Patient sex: M
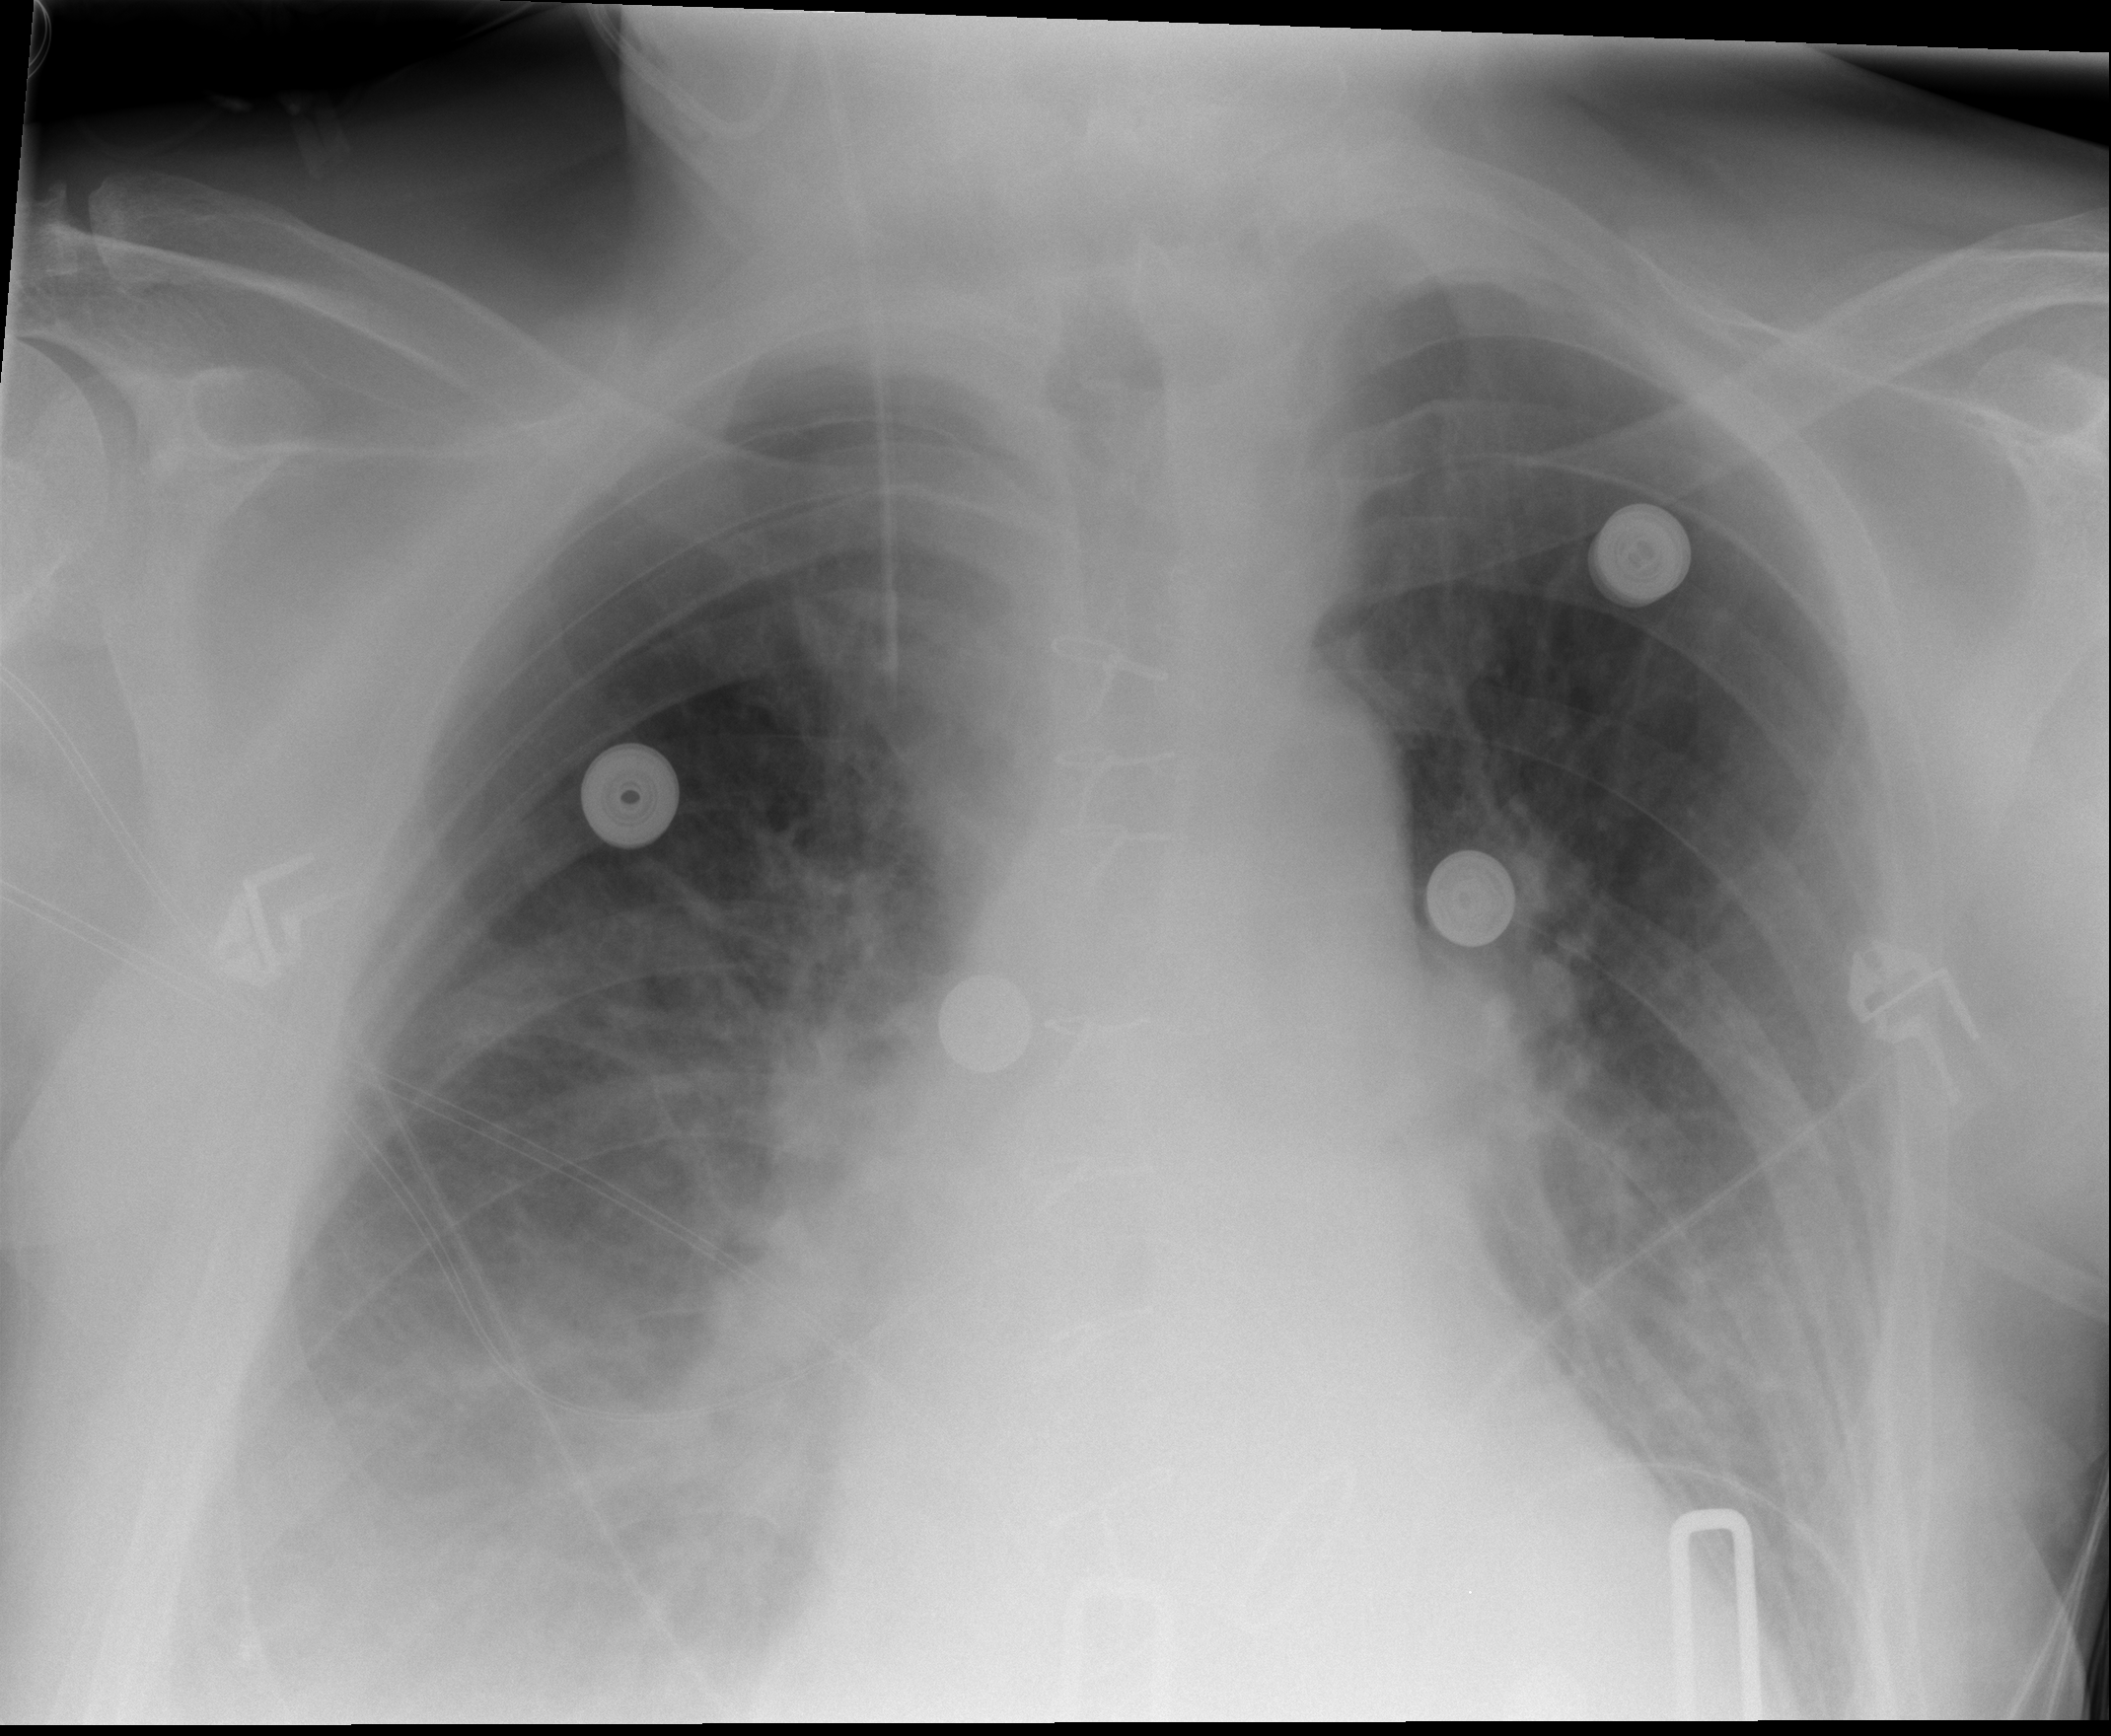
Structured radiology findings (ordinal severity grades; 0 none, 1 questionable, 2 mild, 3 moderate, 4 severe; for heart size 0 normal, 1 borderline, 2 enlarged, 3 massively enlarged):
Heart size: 0
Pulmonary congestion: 0
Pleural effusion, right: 2
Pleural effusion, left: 1
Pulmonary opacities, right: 2
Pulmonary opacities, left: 0
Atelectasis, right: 2
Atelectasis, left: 2